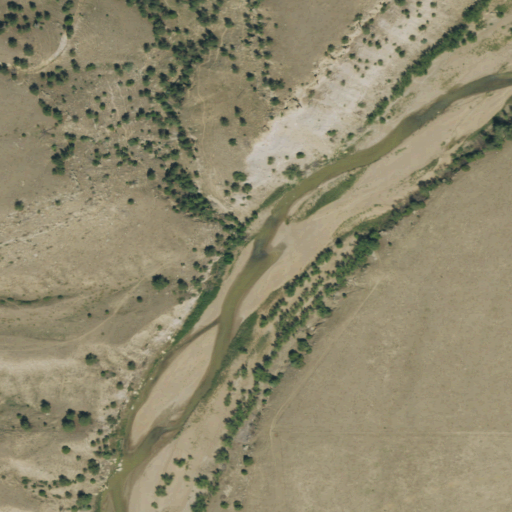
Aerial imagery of valley in South Dakota named Dick Canyon containing grassland, shrub, evergreen forest, and open water